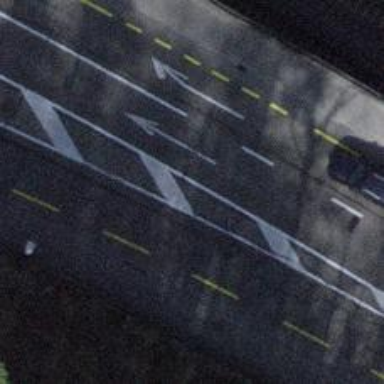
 featuring sidewalks on both sides and designated cycle lane."